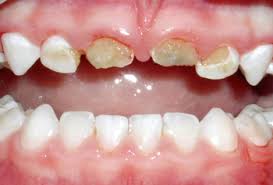
Condition: Caries